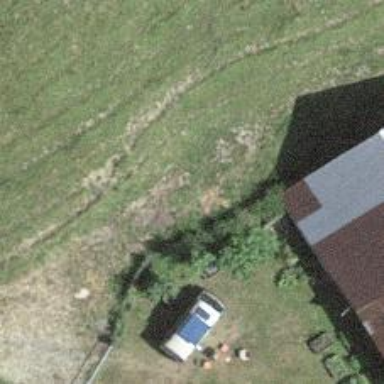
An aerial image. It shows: Farm.